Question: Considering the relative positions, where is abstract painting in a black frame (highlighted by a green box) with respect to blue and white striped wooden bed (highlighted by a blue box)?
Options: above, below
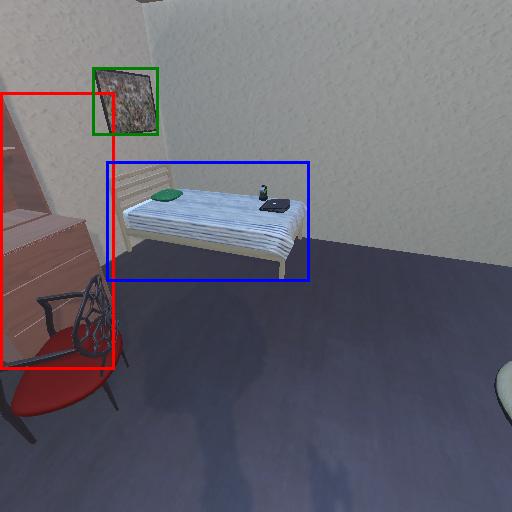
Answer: above